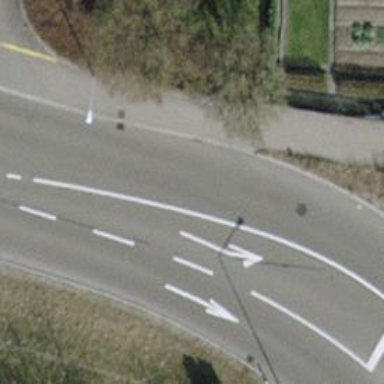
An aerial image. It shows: Secondary road with asphalt surface. There is sidewalk on the left side.